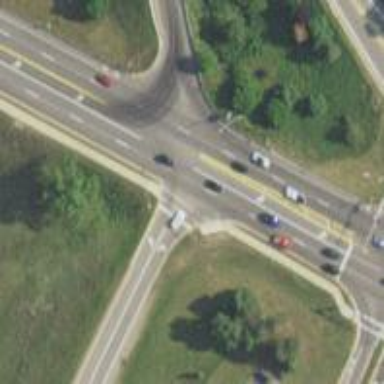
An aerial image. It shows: Marked road crossing.